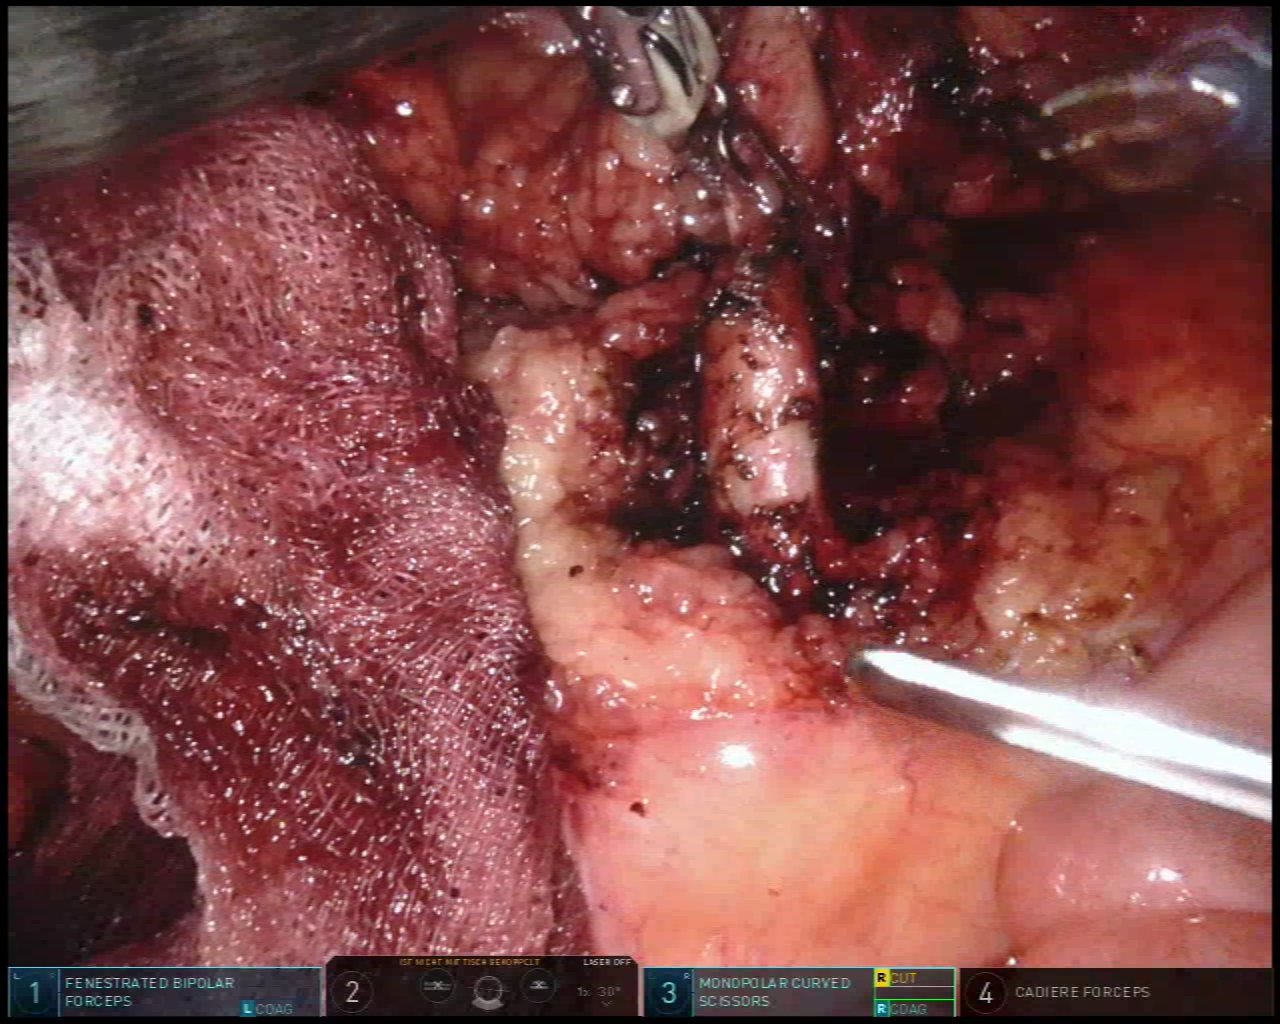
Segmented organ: inferior_mesenteric_artery
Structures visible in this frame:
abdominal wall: no
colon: no
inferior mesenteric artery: yes
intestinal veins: no
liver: no
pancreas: no
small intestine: yes
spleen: no
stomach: no
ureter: no
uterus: no
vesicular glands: no